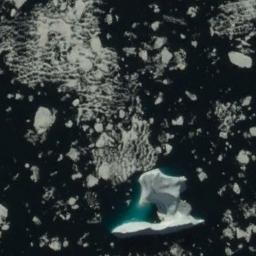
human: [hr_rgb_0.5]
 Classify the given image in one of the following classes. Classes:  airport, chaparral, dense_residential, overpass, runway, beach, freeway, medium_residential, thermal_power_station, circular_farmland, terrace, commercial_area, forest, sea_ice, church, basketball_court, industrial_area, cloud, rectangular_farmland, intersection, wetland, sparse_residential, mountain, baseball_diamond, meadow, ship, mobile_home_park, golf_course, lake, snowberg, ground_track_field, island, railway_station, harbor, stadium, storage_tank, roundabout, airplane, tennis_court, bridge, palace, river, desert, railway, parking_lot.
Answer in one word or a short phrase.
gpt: sea_ice